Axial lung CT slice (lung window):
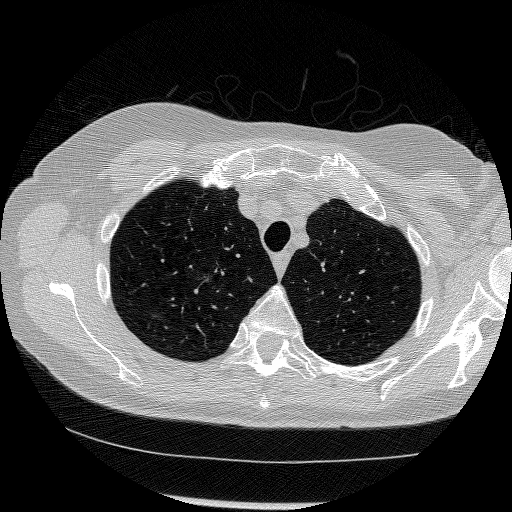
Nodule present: no